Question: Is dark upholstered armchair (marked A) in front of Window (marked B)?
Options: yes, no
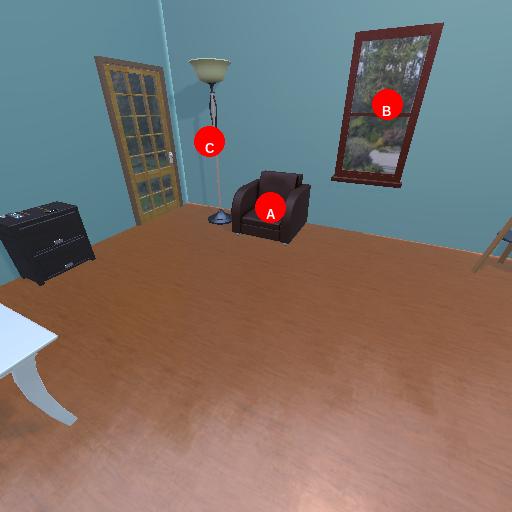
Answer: yes